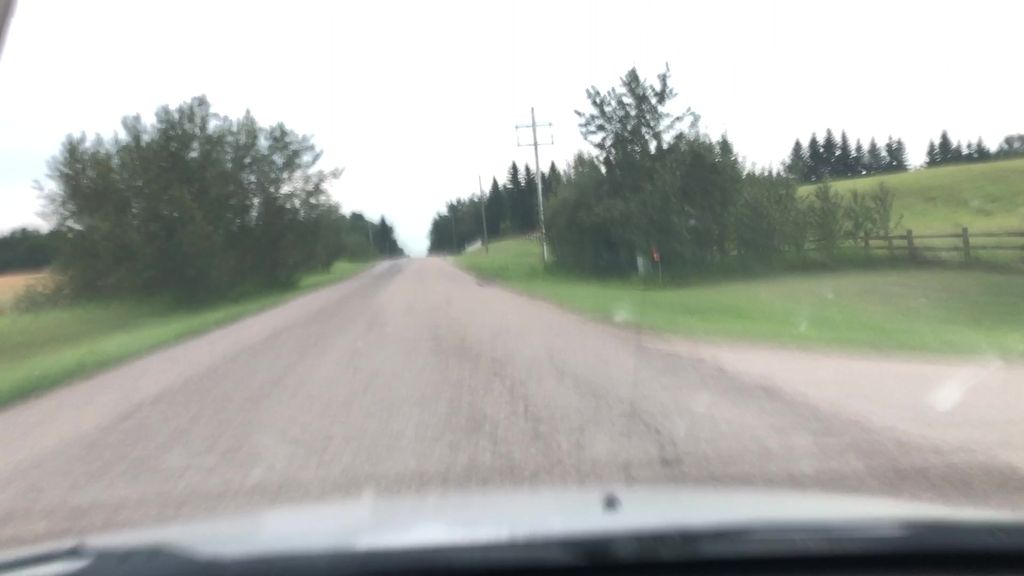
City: edmonton